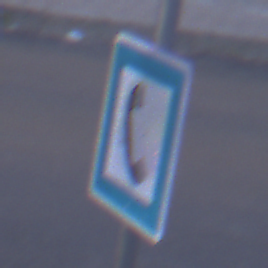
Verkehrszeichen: Fernsprecher
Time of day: SunriseSunset
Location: Outdoor (Urban)
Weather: Overcast
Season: NotSpecified
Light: Natural